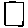
Label: square